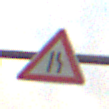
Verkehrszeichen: EinseitigVerengteFahrbahnRechts
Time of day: MorningAfternoon
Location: Outdoor (Suburban)
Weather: Overcast
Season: NotSpecified
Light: Natural